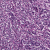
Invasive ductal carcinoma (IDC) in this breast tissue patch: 1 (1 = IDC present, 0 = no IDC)